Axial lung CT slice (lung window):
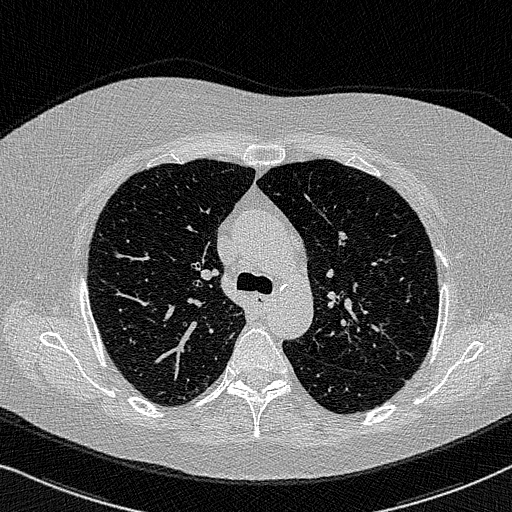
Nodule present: no